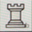
Piece: wR